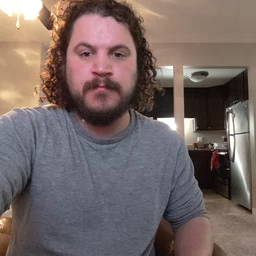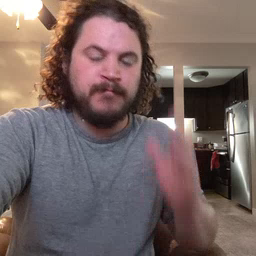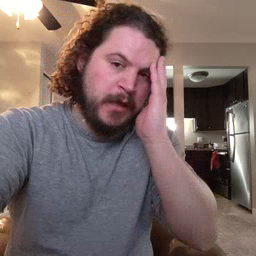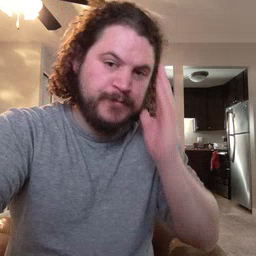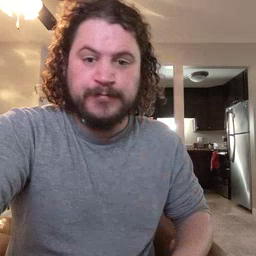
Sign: bed